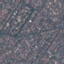
Land use / land cover class: Residential